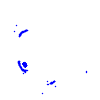
Particle: electron